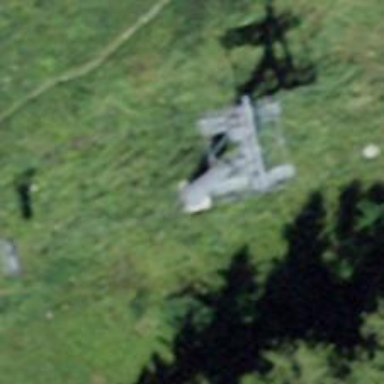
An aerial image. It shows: Pylon used for aerialway.